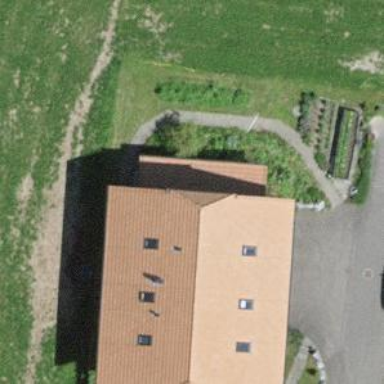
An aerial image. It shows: Residential building with half-hipped roof shape.